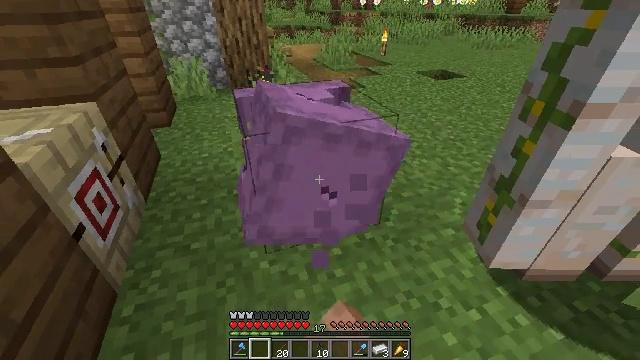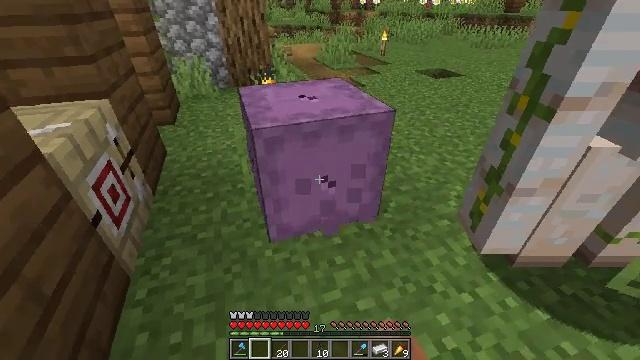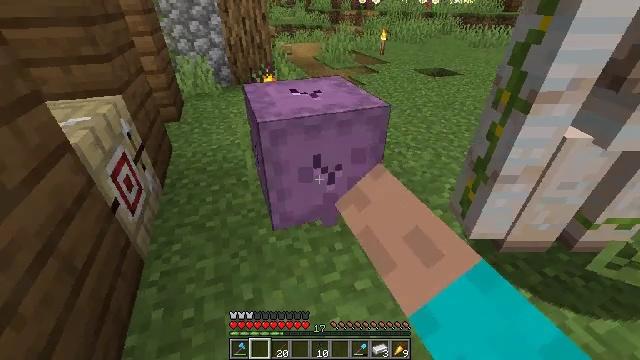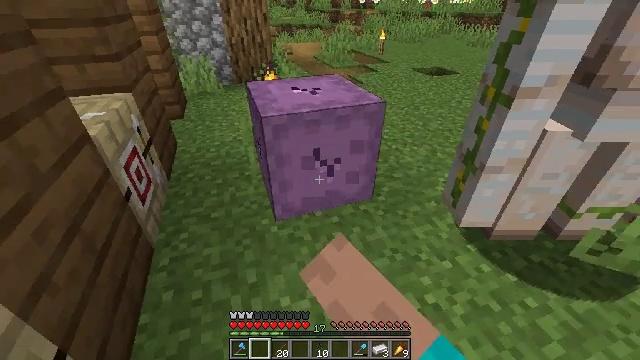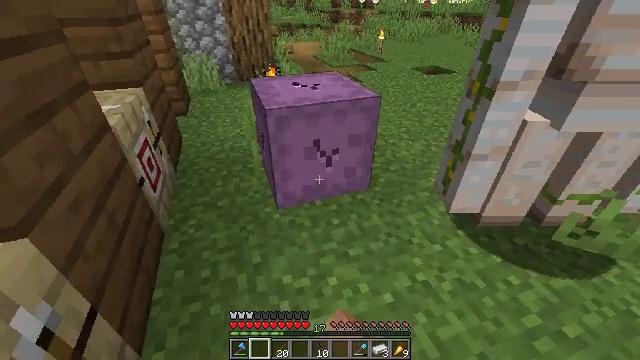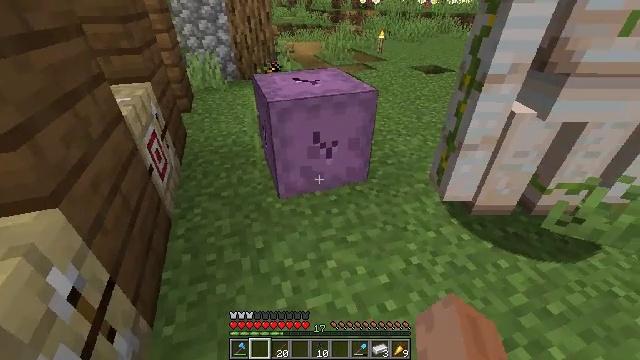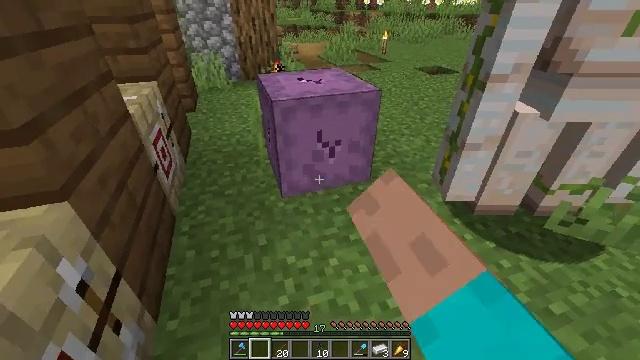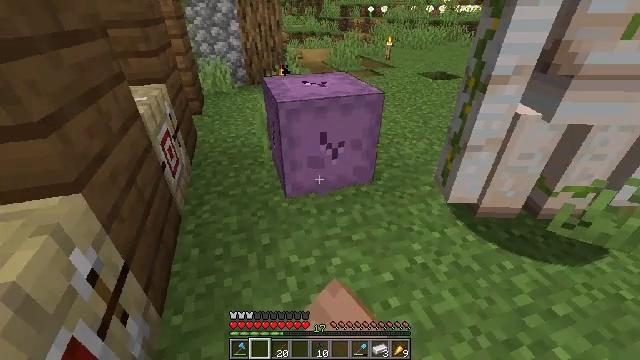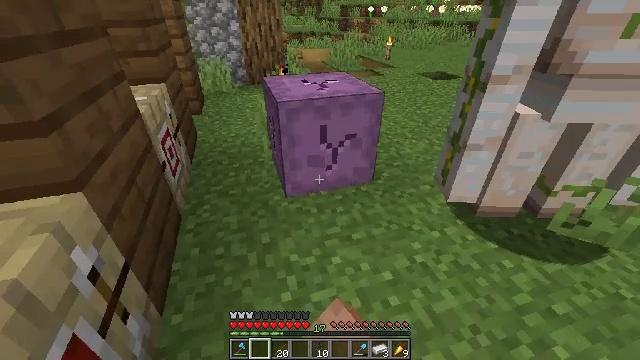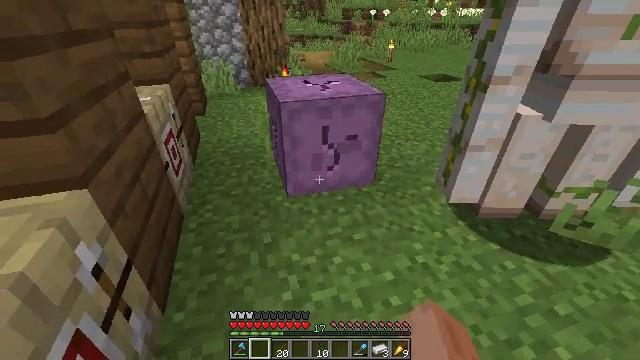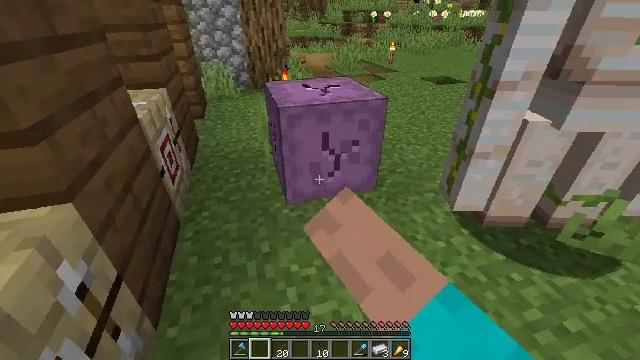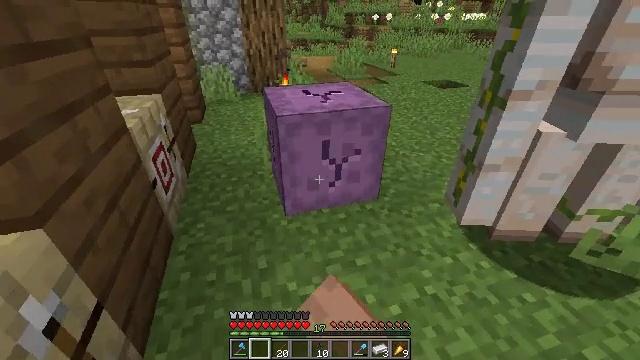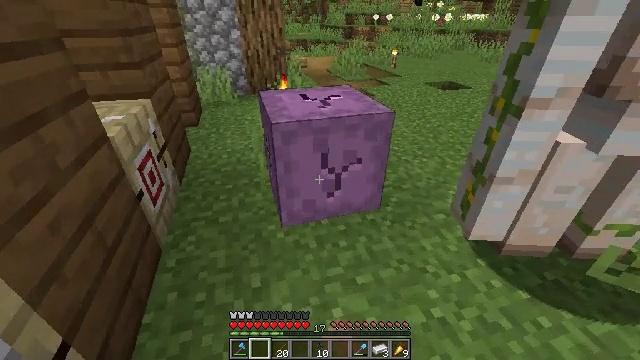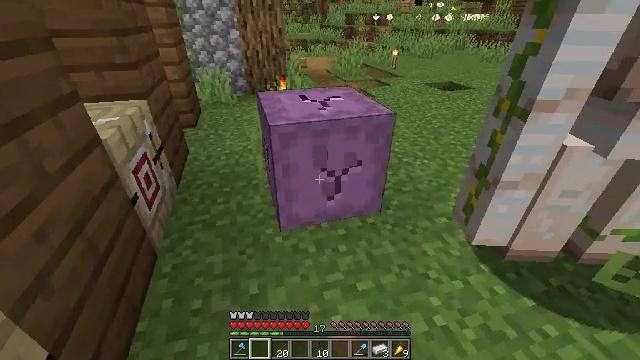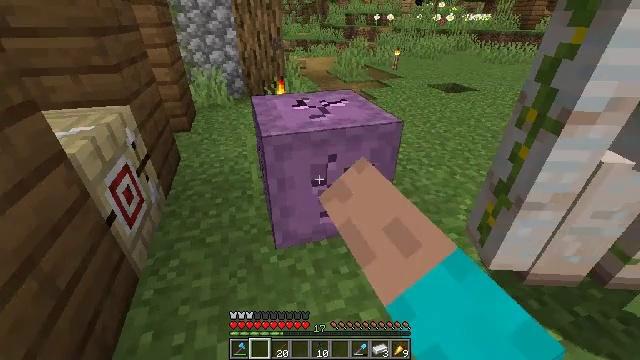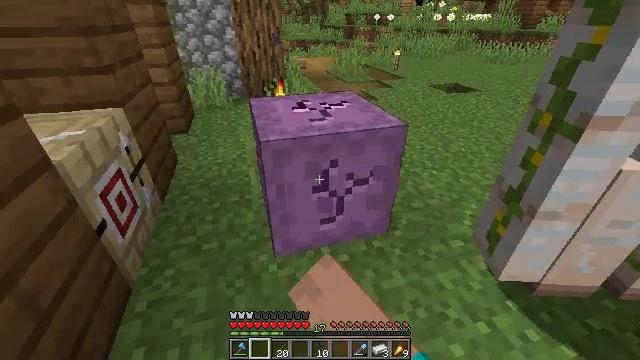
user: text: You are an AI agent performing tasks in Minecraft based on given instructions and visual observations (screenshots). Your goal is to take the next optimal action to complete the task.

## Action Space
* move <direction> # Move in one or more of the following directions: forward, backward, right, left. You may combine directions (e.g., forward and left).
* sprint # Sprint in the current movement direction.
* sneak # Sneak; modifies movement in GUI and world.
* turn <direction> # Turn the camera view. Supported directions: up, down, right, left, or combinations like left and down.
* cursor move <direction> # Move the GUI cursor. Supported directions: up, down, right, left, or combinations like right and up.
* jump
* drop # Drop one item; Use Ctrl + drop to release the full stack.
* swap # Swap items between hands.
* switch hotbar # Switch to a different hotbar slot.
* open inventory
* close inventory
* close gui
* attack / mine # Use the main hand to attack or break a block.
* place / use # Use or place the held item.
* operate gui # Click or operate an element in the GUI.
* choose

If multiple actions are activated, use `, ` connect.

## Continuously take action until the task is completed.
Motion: motion action
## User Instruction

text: Collect the shulker box to move it.
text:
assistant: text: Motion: move back, attack / mine
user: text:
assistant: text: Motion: move back, attack / mine
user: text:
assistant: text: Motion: move back, attack / mine
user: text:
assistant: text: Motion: attack / mine
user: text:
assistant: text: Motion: attack / mine
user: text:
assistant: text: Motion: attack / mine
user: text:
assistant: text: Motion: turn up, attack / mine
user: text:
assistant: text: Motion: attack / mine
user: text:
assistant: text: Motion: attack / mine
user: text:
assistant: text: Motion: move forward, attack / mine
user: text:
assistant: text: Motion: move forward, attack / mine
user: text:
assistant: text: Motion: move forward, attack / mine
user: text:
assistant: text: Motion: move forward, attack / mine
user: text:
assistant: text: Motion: attack / mine
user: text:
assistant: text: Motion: attack / mine
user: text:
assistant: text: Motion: attack / mine
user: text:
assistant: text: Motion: attack / mine
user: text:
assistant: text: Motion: attack / mine
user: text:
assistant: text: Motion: attack / mine
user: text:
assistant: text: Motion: attack / mine
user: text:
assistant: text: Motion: attack / mine
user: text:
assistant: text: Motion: attack / mine
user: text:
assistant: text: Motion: attack / mine
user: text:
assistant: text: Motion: attack / mine
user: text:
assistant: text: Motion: attack / mine
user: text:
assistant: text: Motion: attack / mine
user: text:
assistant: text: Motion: attack / mine
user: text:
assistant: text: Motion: move back, attack / mine
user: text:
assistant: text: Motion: move back, attack / mine
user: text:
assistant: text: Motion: move back, attack / mine